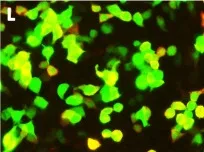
Detection of AQP4- IgG and AGO- IgG by IIF-CBA. CSF. 1:100 titer). AQP4, neuromyelitis optica spectrum disorder; AGO, argonaute; IIF, indirect immunofluorescence; CBA, cell-based array; CSF, cerebrospinal fluid; GFP, green fluorescent protein; IgG, immunoglobulin G.
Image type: pathology (immunostaining)